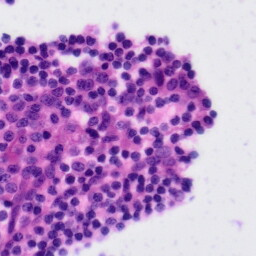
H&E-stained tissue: Tonsil